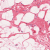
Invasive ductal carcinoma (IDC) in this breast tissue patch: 0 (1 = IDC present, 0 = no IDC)